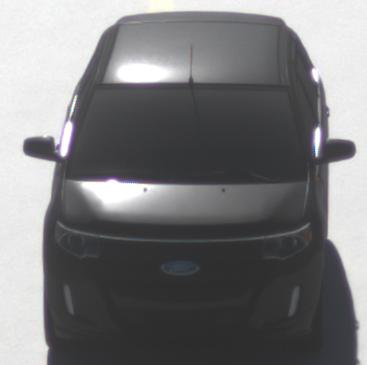
Make: Ford
Model: Edge
Detailed model: Gen. 1 Facelift
Model produced from: 2010
Model produced until: 2015
Doors: 5
Color: black
Road condition: dry road
Daytime: morning or afternoon
Contrast: high contrast